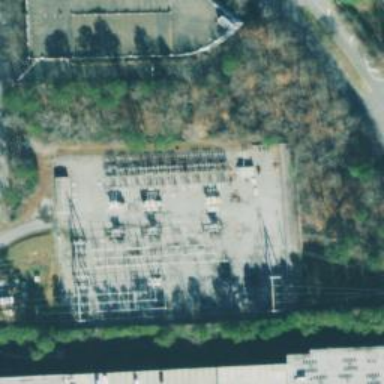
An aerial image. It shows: Switch used for power control.